Question: I'm running into an inconsistent optimization behavior with different compilers for the following code:
'''
class tester
{
public:
tester(int* arr_, int sz_)
: arr(arr_), sz(sz_)
{}
int doadd()
{
sm = 0;
for (int n = 0; n < 1000; ++n)
{
for (int i = 0; i < sz; ++i)
{
sm += arr[i];
}
}
return sm;
}
protected:
int* arr;
int sz;
int sm;
};
'''
The 'doadd' function simulates some intensive access to members (ignore the overflows in addition for this question). Compared with similar code implemented as a function:
'''
int arradd(int* arr, int sz)
{
int sm = 0;
for (int n = 0; n < 1000; ++n)
{
for (int i = 0; i < sz; ++i)
{
sm += arr[i];
}
}
return sm;
}
'''
The 'doadd''arradd' when compiled in Release mode with Visual C++ 2008. When I modify the 'doadd' method to be as follows (aliasing all members with locals):
'''
int doadd()
{
int mysm = 0;
int* myarr = arr;
int mysz = sz;
for (int n = 0; n < 1000; ++n)
{
for (int i = 0; i < mysz; ++i)
{
mysm += myarr[i];
}
}
sm = mysm;
return sm;
}
'''
Runtimes become roughly the same. Am I right in concluding that this is a missing optimization by the Visual C++ compiler? 'g++' seems to do it better and run both the member function and the normal function at the same speed when compiling with '-O2' or '-O3'.
---
'doadd''arradd'
---
Some fine-grained testing shows that the main culprit is the 'sm' member. Replacing all others by local versions still makes the runtime long, but once I replace 'sm' by 'mysm' the runtime becomes equal to the function version.
---

# Resolution
Dissapointed with the answers (sorry guys), I shaked off my laziness and dove into the disassembly listings for this code. My <URL> summarizes the findings. In short: it has nothing to do with aliasing, it has all to do with loop unrolling, and with some strange heuristics MSVC applies when deciding which loop to unroll.
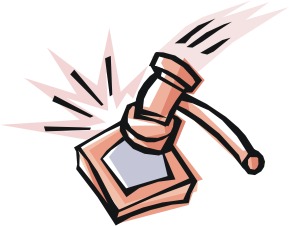
Answer: I disassembled the code with MSVC to better understand what's going on. Turns out aliasing wasn't a problem at all, and neither was some kind of paranoid thread safety.
Here is the interesting part of the 'arradd' function disassambled:
'''
for (int n = 0; n < 10; ++n)
{
for (int i = 0; i < sz; ++i)
013C101C mov ecx,ebp
013C101E mov ebx,29B9270h
{
sm += arr[i];
013C1023 add eax,dword ptr [ecx-8]
013C1026 add edx,dword ptr [ecx-4]
013C1029 add esi,dword ptr [ecx]
013C102B add edi,dword ptr [ecx+4]
013C102E add ecx,10h
013C1031 sub ebx,1
013C1034 jne arradd+23h (13C1023h)
013C1036 add edi,esi
013C1038 add edi,edx
013C103A add eax,edi
013C103C sub dword ptr [esp+10h],1
013C1041 jne arradd+16h (13C1016h)
013C1043 pop edi
013C1044 pop esi
013C1045 pop ebp
013C1046 pop ebx
'''
'ecx' points to the array, and we can see that the internal loop is - note the four consecutive 'add' instructions from following addresses, and 'ecx' being advanced by 16 bytes (4 words) at a time inside the loop.
For the unoptimized version of the member function, 'doadd':
'''
int tester::doadd()
{
sm = 0;
for (int n = 0; n < 10; ++n)
{
for (int i = 0; i < sz; ++i)
{
sm += arr[i];
}
}
return sm;
}
'''
The disassembly is (it's harder to find since the compiler inlined it into 'main'):
'''
int tr_result = tr.doadd();
013C114A xor edi,edi
013C114C lea ecx,[edi+0Ah]
013C114F nop
013C1150 xor eax,eax
013C1152 add edi,dword ptr [esi+eax*4]
013C1155 inc eax
013C1156 cmp eax,0A6E49C0h
013C115B jl main+102h (13C1152h)
013C115D sub ecx,1
013C1160 jne main+100h (13C1150h)
'''
Note 2 things:
- 'edi''sm''edi''edi'-
Finally, here's an "optimized" version of the member function, with 'mysm' keeping the sum local manually:
'''
int tester::doadd_opt()
{
sm = 0;
int mysm = 0;
for (int n = 0; n < 10; ++n)
{
for (int i = 0; i < sz; ++i)
{
mysm += arr[i];
}
}
sm = mysm;
return sm;
}
'''
The (again, inlined) disassembly is:
'''
int tr_result_opt = tr_opt.doadd_opt();
013C11F6 xor edi,edi
013C11F8 lea ebp,[edi+0Ah]
013C11FB jmp main+1B0h (13C1200h)
013C11FD lea ecx,[ecx]
013C1200 xor ecx,ecx
013C1202 xor edx,edx
013C1204 xor eax,eax
013C1206 add ecx,dword ptr [esi+eax*4]
013C1209 add edx,dword ptr [esi+eax*4+4]
013C120D add eax,2
013C1210 cmp eax,0A6E49BFh
013C1215 jl main+1B6h (13C1206h)
013C1217 cmp eax,0A6E49C0h
013C121C jge main+1D1h (13C1221h)
013C121E add edi,dword ptr [esi+eax*4]
013C1221 add ecx,edx
013C1223 add edi,ecx
013C1225 sub ebp,1
013C1228 jne main+1B0h (13C1200h)
'''
The loop here is unrolled, but just x2.
This explains my speed-difference observations quite well. For a 175e6 array, the function runs ~1.2 secs, the unoptimized member ~1.5 secs, and the optimized member ~1.3 secs. (Note that this may differ for you, on another machine I got closer runtimes for all 3 versions).
What about gcc? When compiled with it, all 3 versions ran at ~1.5 secs. Suspecting the lack of unrolling I looked at 'gcc''s disassembly and indeed: .